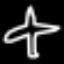
Label: airplane